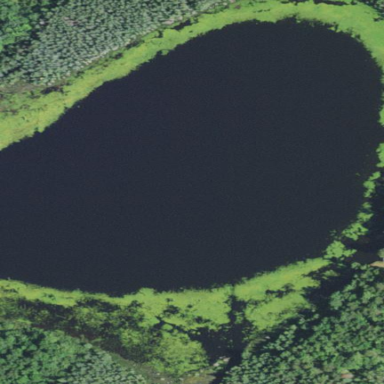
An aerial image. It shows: Beautiful lake surrounded by nature.